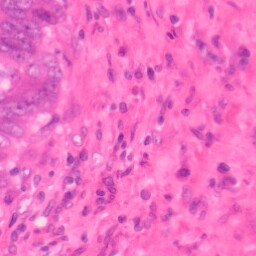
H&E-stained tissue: Colon